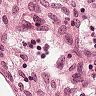
Metastatic tissue present: no